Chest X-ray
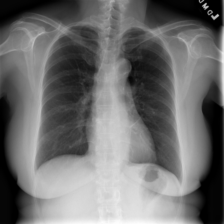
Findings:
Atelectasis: positive
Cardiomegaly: negative
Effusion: negative
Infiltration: negative
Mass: negative
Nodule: negative
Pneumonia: negative
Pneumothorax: negative
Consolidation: negative
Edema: negative
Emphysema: negative
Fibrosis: negative
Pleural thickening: negative
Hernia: negative